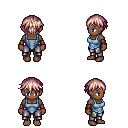
a pixel art fantasy rpg character, female body template, human, dark skin, blue vest, metal pants, white blonde short bangs hairstyle, leather bracers, four views (front, back, left, right), 2x2 character sprite sheet, small pixel art, hard edges, no anti-aliasing